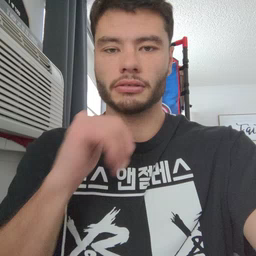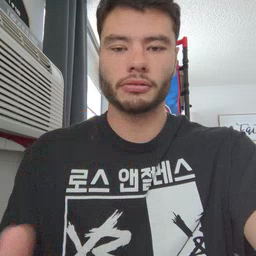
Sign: kiss